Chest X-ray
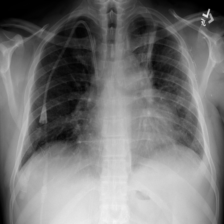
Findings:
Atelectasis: negative
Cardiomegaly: negative
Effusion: positive
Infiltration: positive
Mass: negative
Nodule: negative
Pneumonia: negative
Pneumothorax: negative
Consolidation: negative
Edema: negative
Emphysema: negative
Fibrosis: negative
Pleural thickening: negative
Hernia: negative